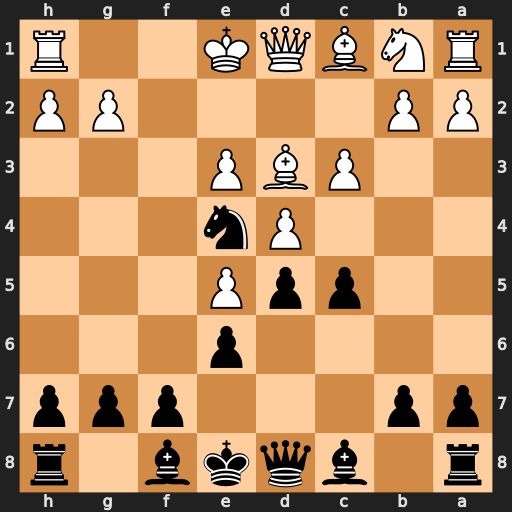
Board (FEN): r1bqkb1r/pp3ppp/4p3/2ppP3/3Pn3/2PBP3/PP4PP/RNBQK2R
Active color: b
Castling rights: KQkq
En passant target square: -
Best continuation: Qh4+ g3 Nxg3 hxg3 Qxh1+